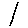
Label: line